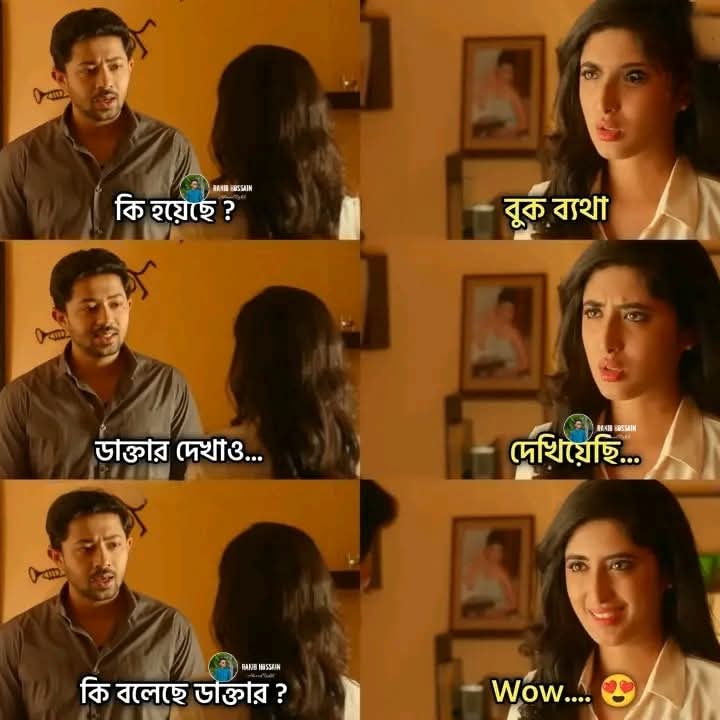
Text: কি হয়েছে?
বুক ব্যথা
ডাক্তার দেখাও...
 দেখিয়েছি....
কি বলেছে ডাক্তার?
Wow....
Label: Non Hate